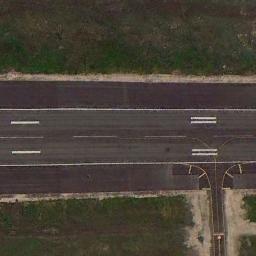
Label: runway